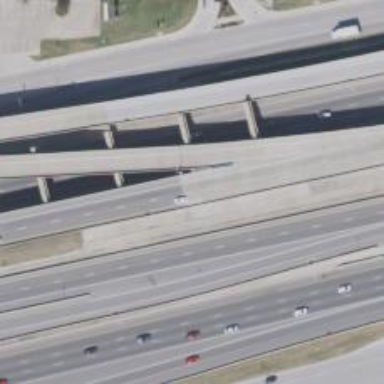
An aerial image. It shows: Motorway bridge.